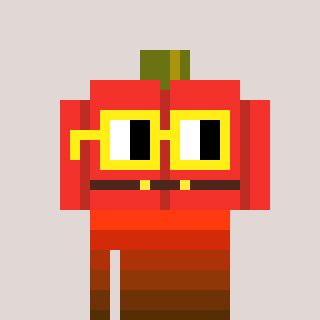
a pixel art character with square yellow glasses, a pumpkin-shaped head and a bege-colored body on a warm background